Field crop: tomato
Growth stage: 1
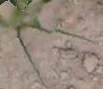
Species: cyperus